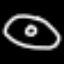
Label: donut